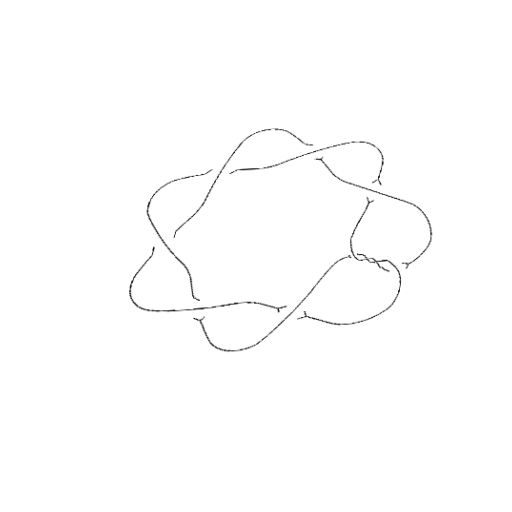
Crossing number: 10